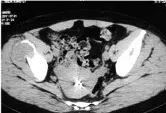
Computed tomography (CT) scan of the pelvic cavity revealing a mass in the right iliac area. (A) Seven months previously: The mass is ~3 cm and is accompanied with a slightly osteolytic destruction of the right iliac bone.
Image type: radiology (ct)